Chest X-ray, AP view. Patient: 61 years old, sex F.
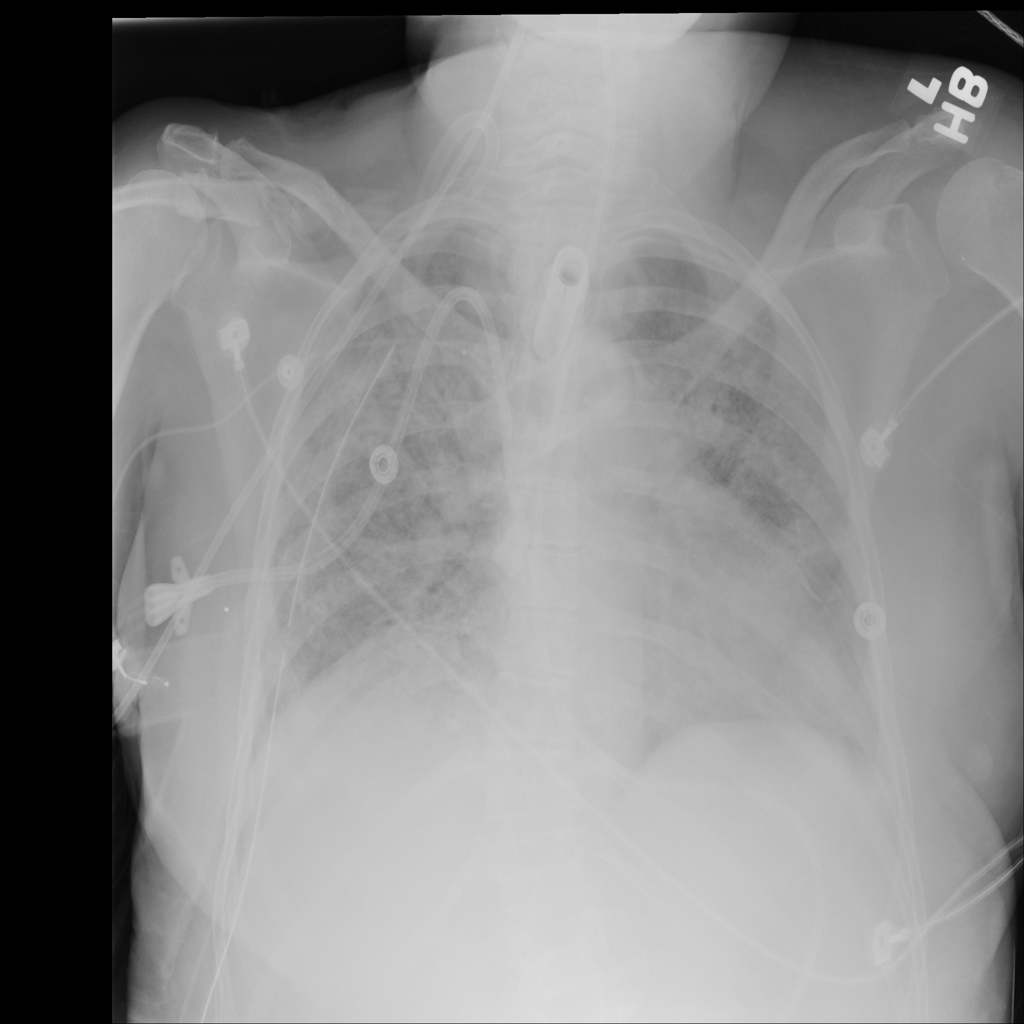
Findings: No Finding